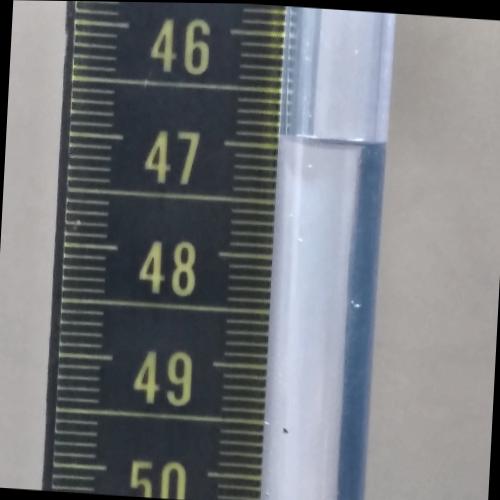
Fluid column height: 46.9 cm